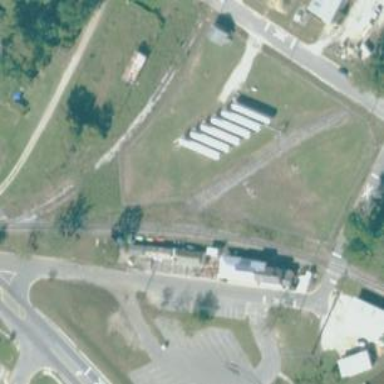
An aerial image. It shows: Rail spur service.